Question: I'm trying to create this shape in css.

I have gone as far as I can and I can't create the spike on the right hand side
Here is my CSS
'''
nav li a {
float: left;
height: 23px;
line-height: 24px;
position: relative;
padding: 1px 10px 0 24px;
color: #fff;
background-color: #393233;
text-align: center;
width:75%;
}
nav li a:before {
content: "";
float: left;
position: absolute;
top: 0;
left: 0;
width: 0;
height: 0;
border-color: white #393233 white white;
border-style: solid;
border-width: 12px 12px 12px 12px;
}
nav li a:after {
content: "";
float: left;
position: absolute;
top: 0;
right: -12px;
width: 0;
height: 0;
border-color: #393233 transparent #393233 #393233;
border-style: solid;
border-width: 12px 12px 12px 12px;
}
'''
I have created a jsfiddle to express my code.
<URL>
Any help is much appreciated
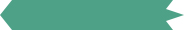
Answer: One solution would be to use 'li' instead of 'li a' as relative element, so you can add one more ':after' to it as well. See it in action: <URL>